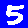
Digit: 5